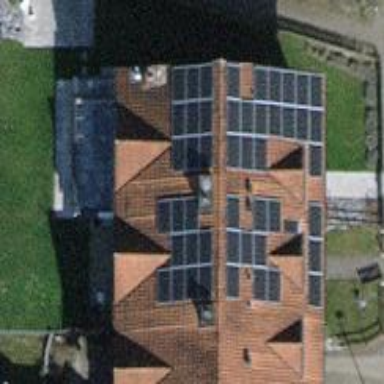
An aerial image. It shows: Small solar photovoltaic panel generator installed on roof.